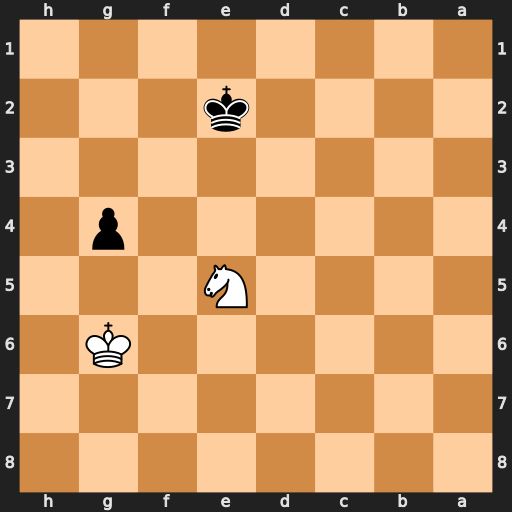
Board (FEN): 8/8/6K1/4N3/6p1/8/4k3/8
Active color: b
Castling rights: -
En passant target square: -
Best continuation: g3 Kf5 g2